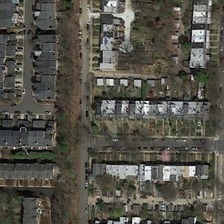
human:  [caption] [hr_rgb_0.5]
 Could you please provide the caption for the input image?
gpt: on both sides of the road are rows of grey roofed houses .

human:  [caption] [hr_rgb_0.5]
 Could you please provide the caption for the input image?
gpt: this area is a large leisure resort .

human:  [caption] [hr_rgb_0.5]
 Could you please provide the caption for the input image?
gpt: this area is a large leisure resort .

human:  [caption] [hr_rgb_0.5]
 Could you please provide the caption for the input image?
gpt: on both sides of the road are rows of grey roofed houses .

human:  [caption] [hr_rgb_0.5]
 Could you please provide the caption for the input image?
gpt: this area is a large leisure resort .